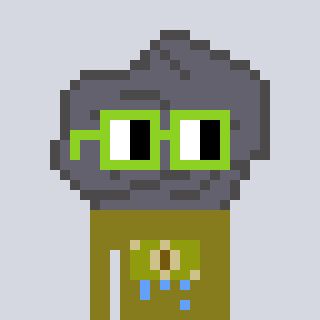
a pixel art character with square light green glasses, a rock-shaped head and a gunk-colored body on a cool background